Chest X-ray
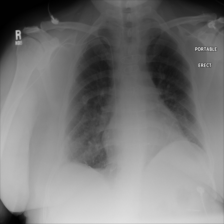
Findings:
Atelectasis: negative
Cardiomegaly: negative
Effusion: negative
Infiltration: positive
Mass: negative
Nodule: negative
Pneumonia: negative
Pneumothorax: negative
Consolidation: negative
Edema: negative
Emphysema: negative
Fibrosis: negative
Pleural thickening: negative
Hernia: negative